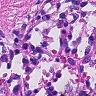
Metastatic tissue present: no